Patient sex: M
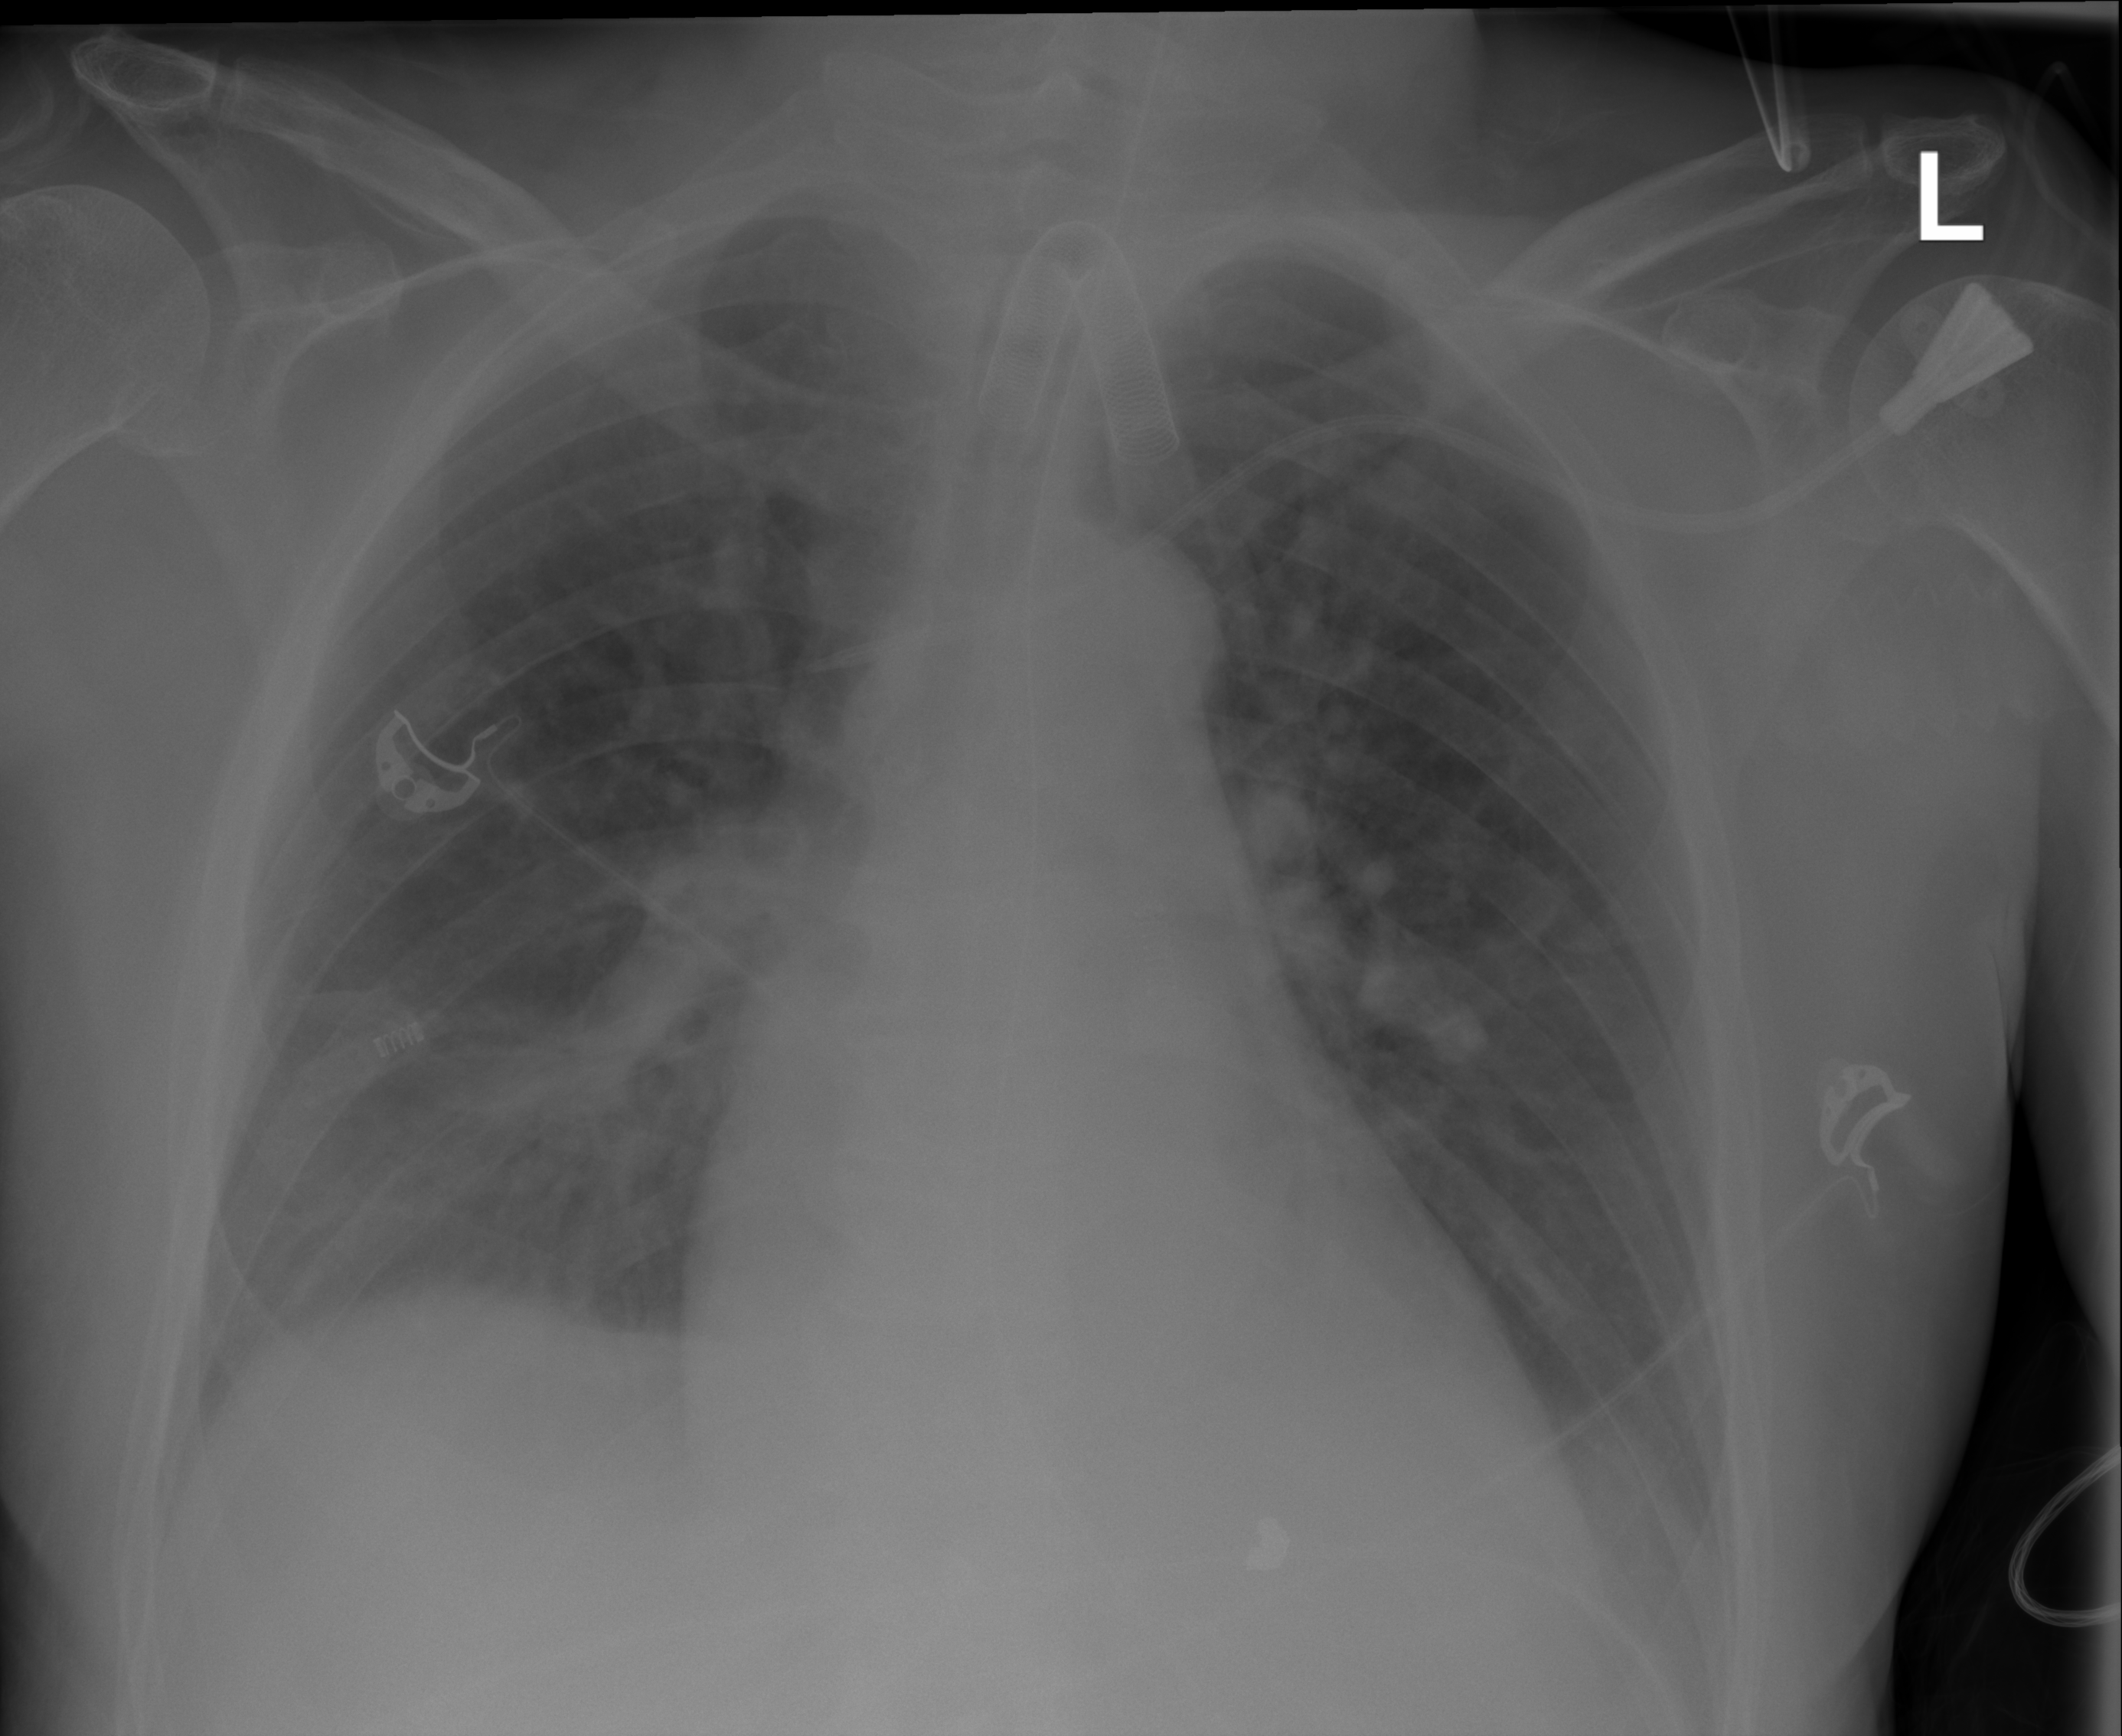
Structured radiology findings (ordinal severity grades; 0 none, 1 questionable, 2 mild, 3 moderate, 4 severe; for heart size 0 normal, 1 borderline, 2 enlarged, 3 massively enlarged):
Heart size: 2
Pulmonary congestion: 0
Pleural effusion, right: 2
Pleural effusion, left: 2
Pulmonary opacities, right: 2
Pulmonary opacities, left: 0
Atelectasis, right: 2
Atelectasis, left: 2